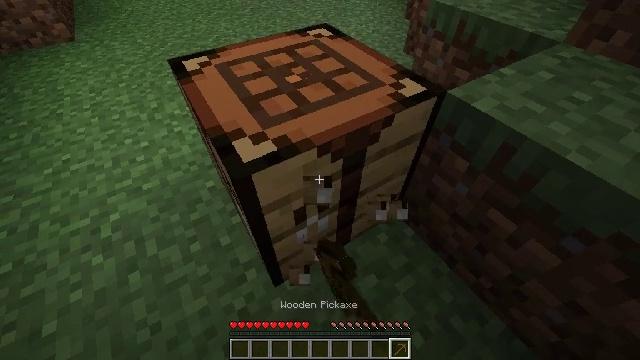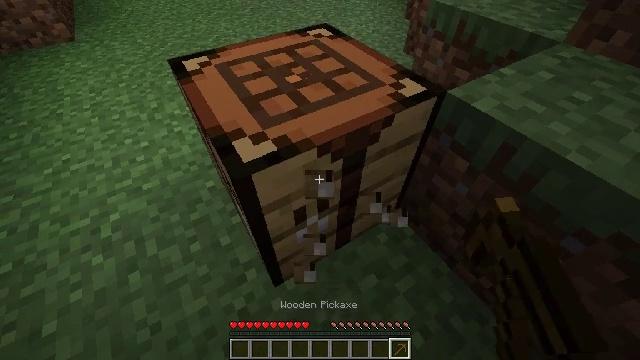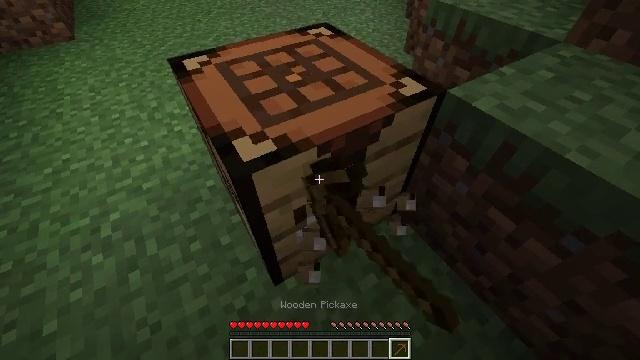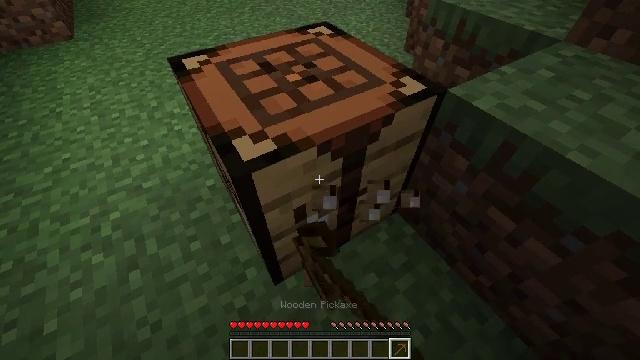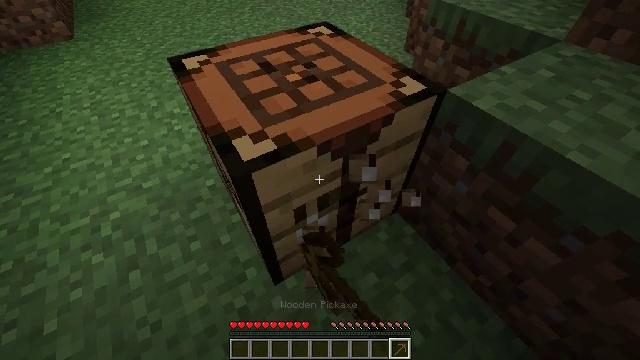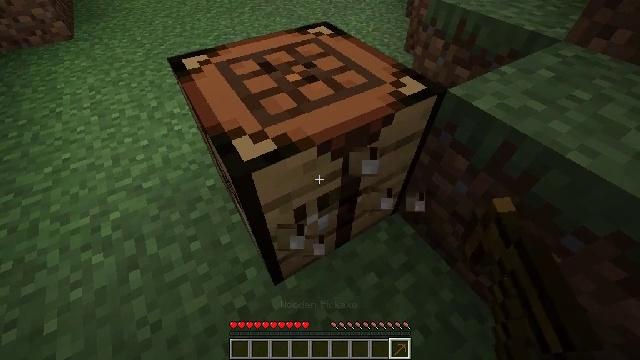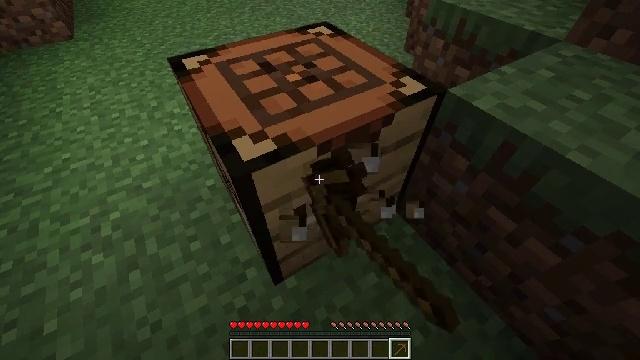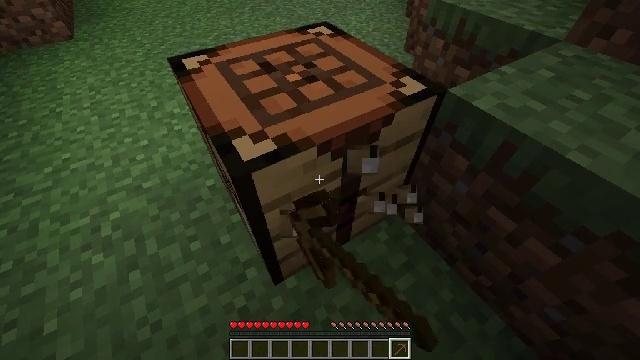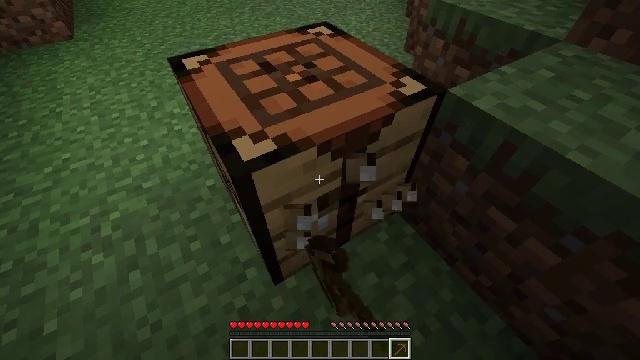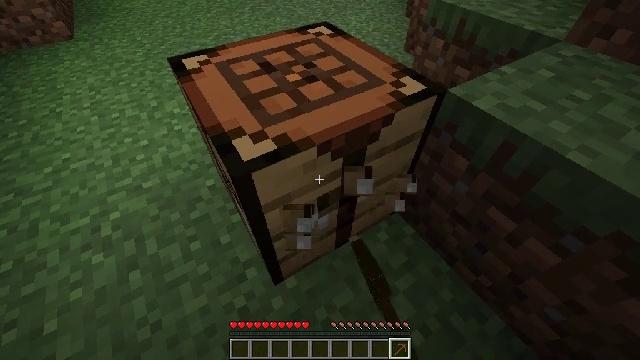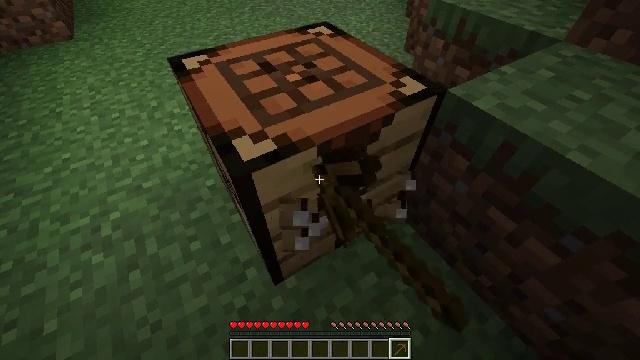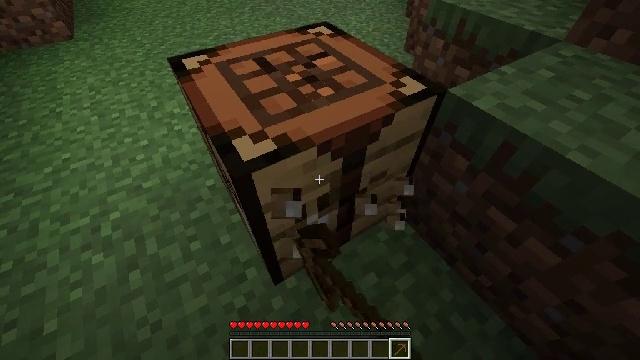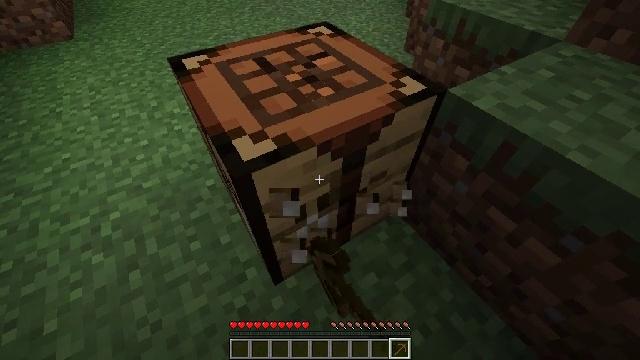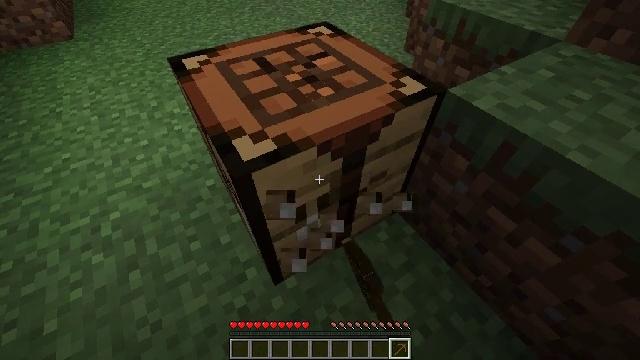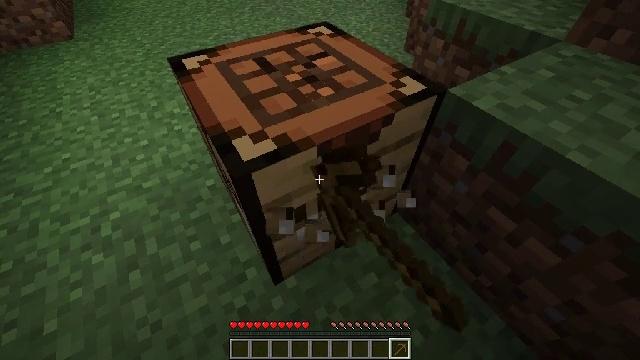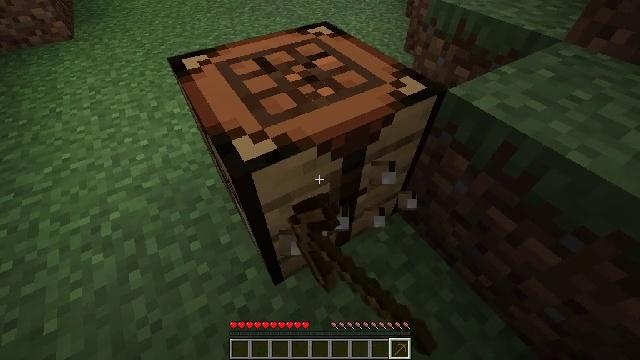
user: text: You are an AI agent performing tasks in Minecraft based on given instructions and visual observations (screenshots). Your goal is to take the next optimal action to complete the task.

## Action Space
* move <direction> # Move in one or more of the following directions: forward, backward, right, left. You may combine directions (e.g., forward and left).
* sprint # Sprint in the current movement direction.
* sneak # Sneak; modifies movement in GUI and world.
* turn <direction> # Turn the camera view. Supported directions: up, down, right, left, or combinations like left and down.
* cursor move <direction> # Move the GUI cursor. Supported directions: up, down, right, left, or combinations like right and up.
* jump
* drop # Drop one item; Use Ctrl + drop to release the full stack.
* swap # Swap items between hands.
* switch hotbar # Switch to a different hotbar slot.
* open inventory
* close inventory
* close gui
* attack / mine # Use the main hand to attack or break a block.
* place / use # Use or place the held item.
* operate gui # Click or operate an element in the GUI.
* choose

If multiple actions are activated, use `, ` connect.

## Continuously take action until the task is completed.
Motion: motion action
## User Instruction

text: Recycle the crafting table.
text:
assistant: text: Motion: attack / mine
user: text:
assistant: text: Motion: attack / mine
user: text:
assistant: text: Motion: attack / mine
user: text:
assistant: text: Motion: attack / mine
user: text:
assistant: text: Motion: attack / mine
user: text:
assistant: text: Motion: attack / mine
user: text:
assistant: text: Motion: attack / mine
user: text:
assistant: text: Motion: attack / mine
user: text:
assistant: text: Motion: attack / mine
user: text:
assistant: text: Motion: attack / mine
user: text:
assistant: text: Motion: attack / mine
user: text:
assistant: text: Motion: attack / mine
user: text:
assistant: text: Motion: attack / mine
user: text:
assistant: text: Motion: attack / mine
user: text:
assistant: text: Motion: attack / mine
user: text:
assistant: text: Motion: attack / mine
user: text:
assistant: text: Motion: attack / mine
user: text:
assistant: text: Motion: attack / mine
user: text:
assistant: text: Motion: attack / mine
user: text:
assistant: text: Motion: attack / mine
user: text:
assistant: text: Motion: attack / mine
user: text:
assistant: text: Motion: attack / mine
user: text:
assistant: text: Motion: attack / mine
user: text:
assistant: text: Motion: turn left, attack / mine
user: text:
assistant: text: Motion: attack / mine
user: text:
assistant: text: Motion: attack / mine
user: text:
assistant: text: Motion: attack / mine
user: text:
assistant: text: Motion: attack / mine
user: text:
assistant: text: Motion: attack / mine
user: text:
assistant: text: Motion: attack / mine